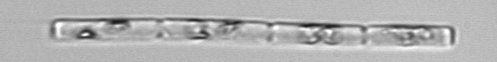
Label: Guinardia_delicatula